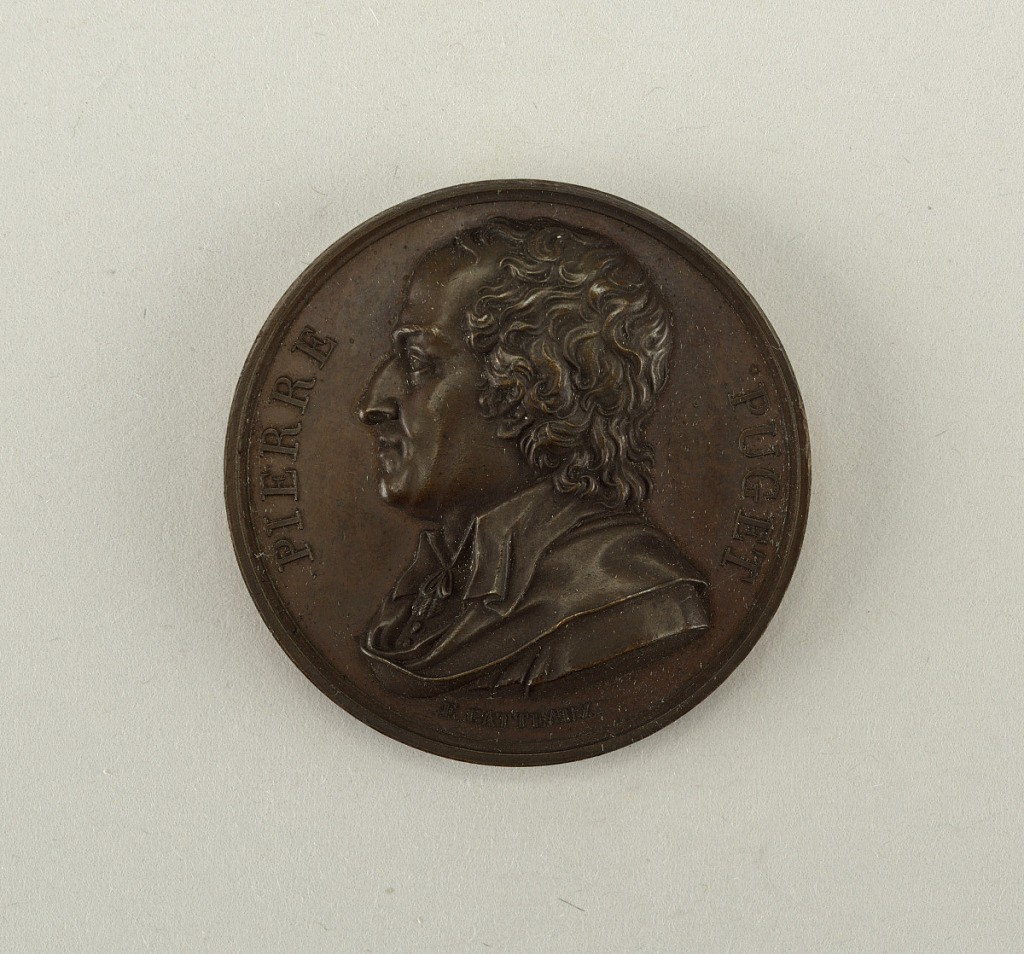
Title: Galerie métallique des grands hommes français (Great Men of France)
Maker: Jacques-Édouard Gatteaux, French, 1788 - 1881
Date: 1817
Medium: Cast bronze
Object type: Medal
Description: Bust of Pierre Puget (1620 -1694)